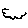
Label: cloud